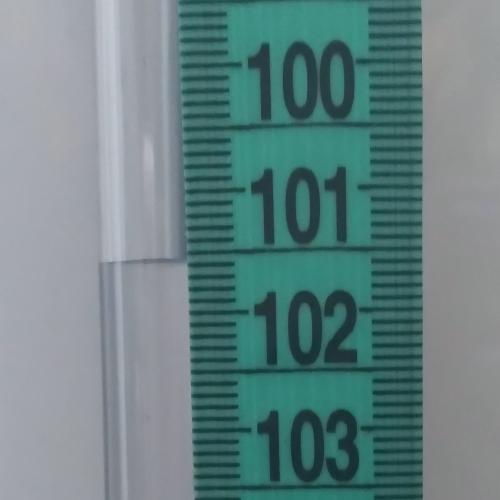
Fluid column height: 101.6 cm